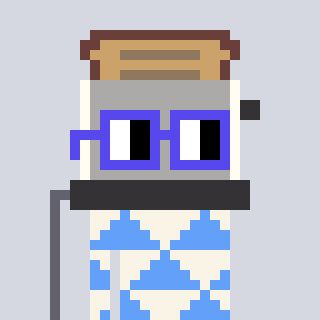
a pixel art character with square blue glasses, a toaster-shaped head and a blue-colored body on a cool background